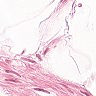
Metastatic tissue present: no